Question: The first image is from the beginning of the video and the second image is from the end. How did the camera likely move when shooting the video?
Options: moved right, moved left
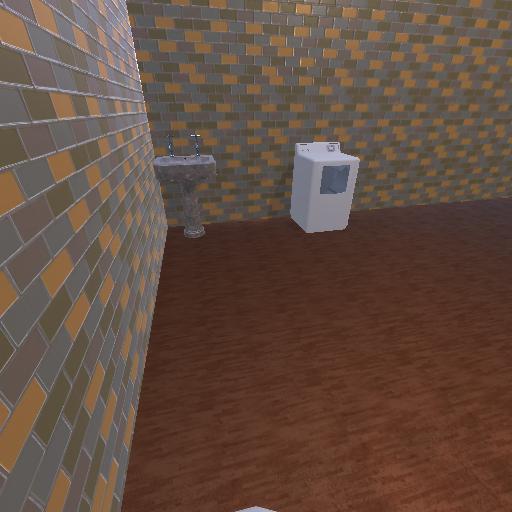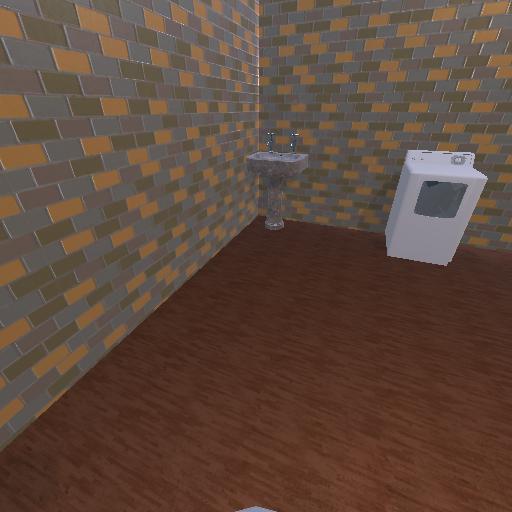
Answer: moved right